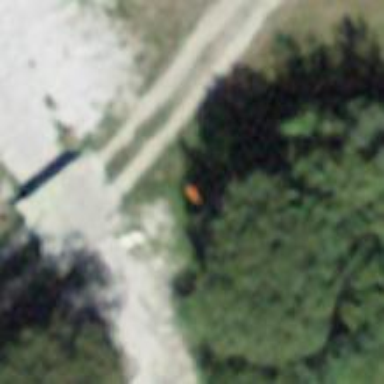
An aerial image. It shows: Pole with roofed pipeline marker.